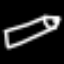
Label: pencil